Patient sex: M
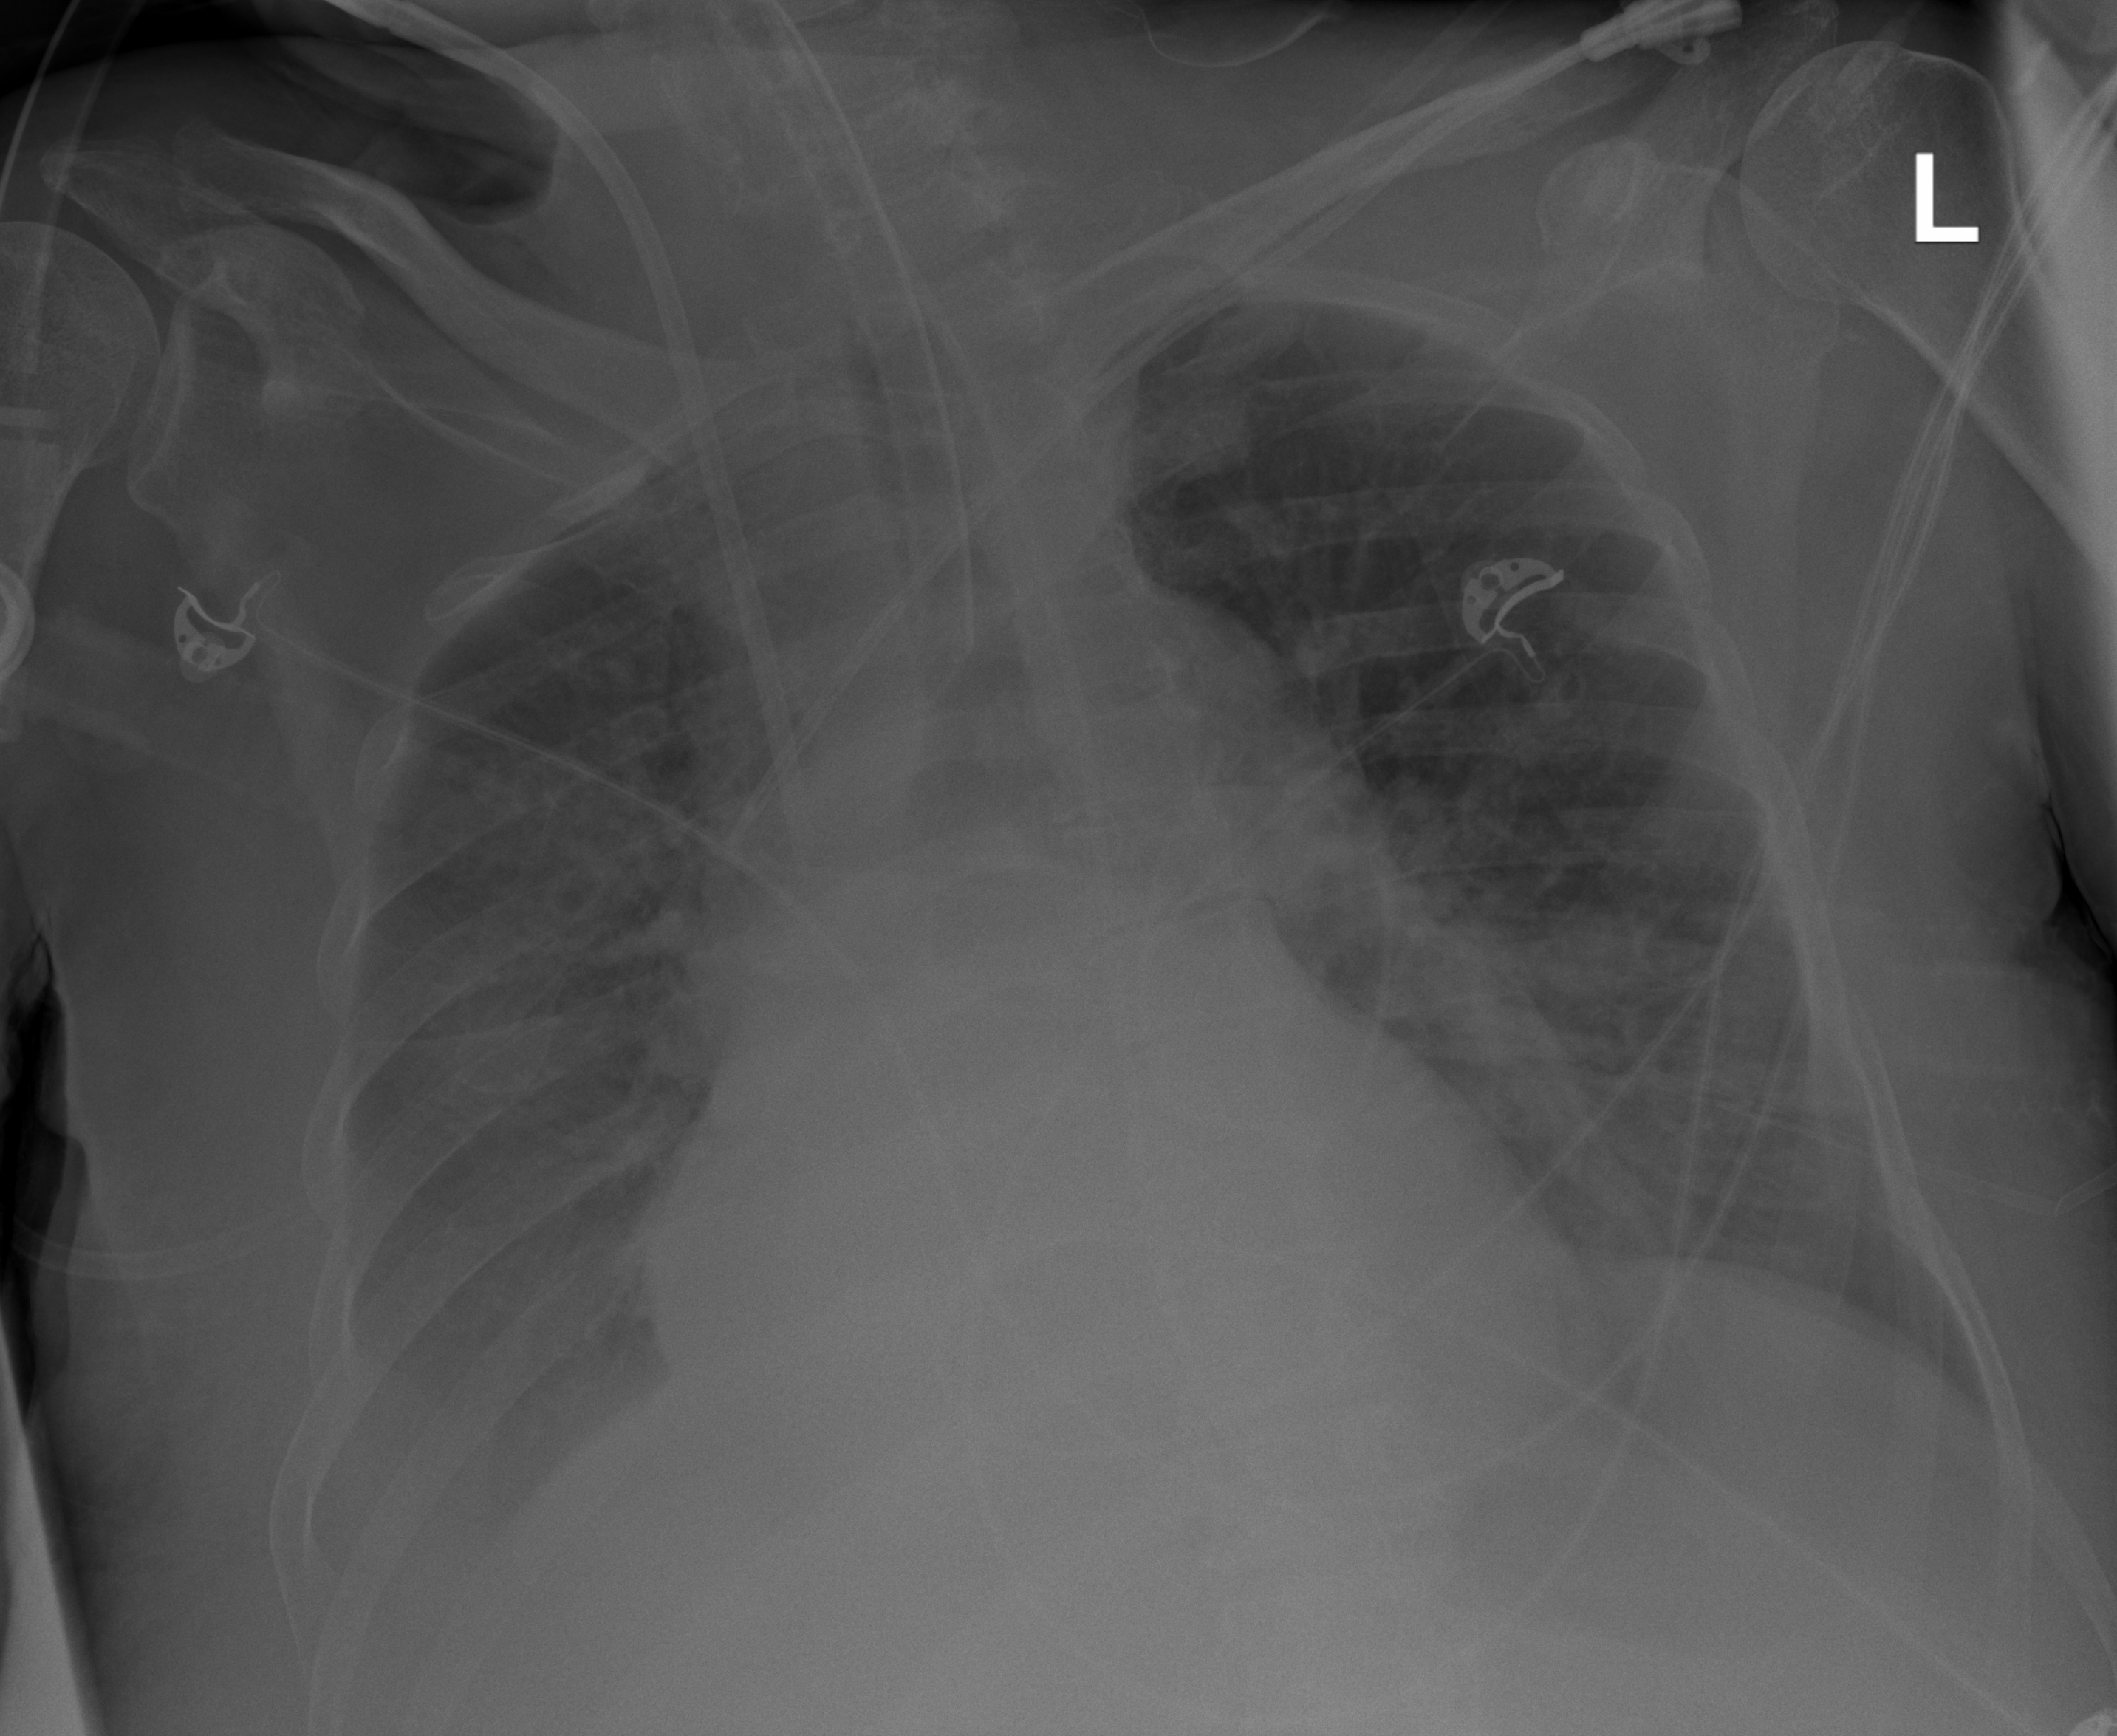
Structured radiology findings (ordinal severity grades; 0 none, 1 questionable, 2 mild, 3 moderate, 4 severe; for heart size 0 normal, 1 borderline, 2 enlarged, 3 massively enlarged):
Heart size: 2
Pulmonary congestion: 2
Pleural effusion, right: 3
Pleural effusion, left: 1
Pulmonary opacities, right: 2
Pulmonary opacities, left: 2
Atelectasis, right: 2
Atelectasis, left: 2